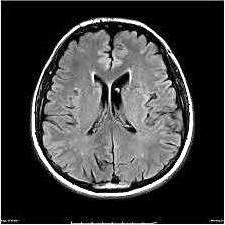
Label: notumor